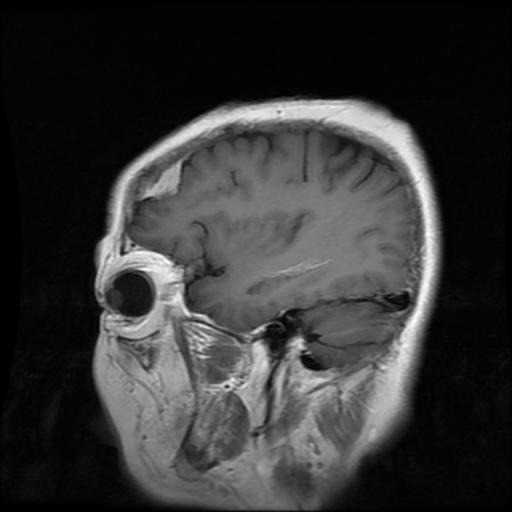
Label: meningioma